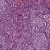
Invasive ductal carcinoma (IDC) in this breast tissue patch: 1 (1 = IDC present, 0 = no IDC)